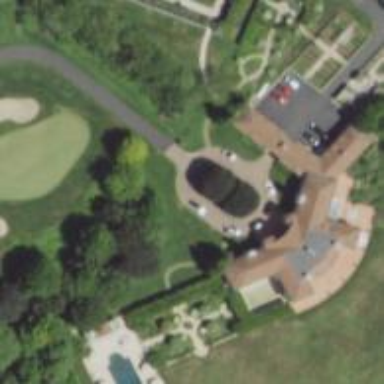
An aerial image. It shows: Pathway for golfing.